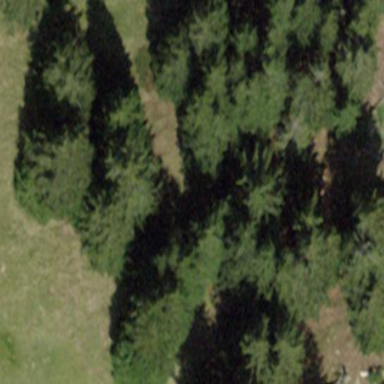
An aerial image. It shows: Forest area.